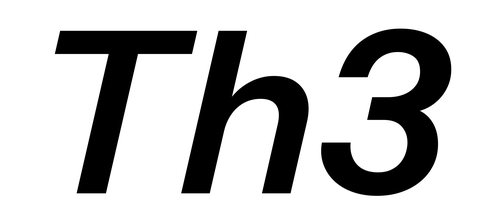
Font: InstrumentSans-Italic_SemiBold_Italic